Interaction volume radius: 5 \u00c5
Interaction volume height: 40 \u00c5
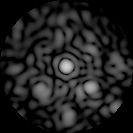
Disorder parameter: 0.584